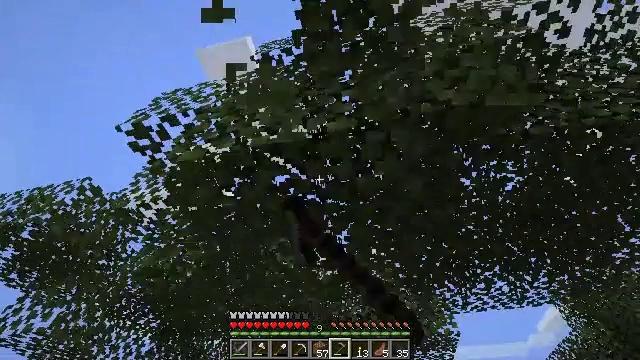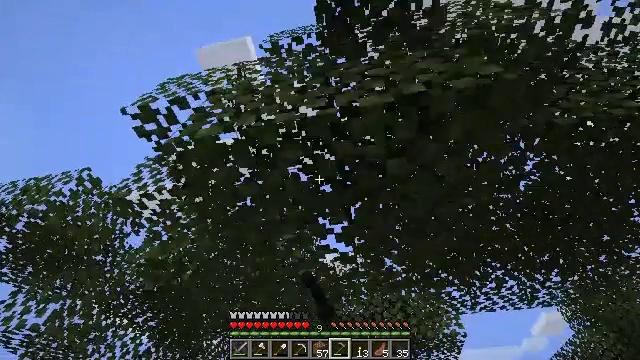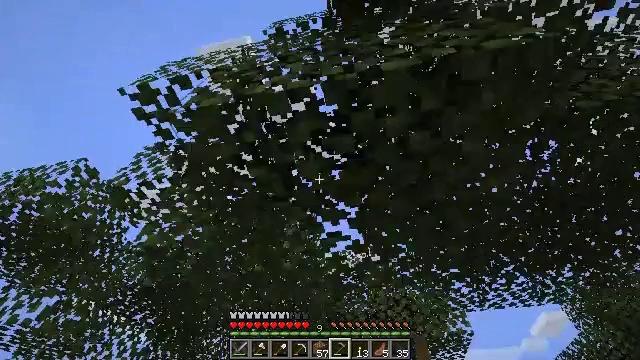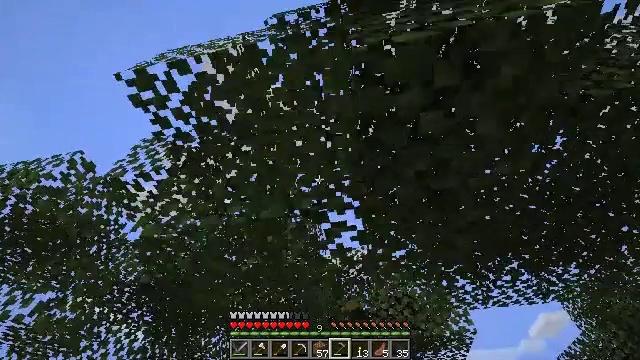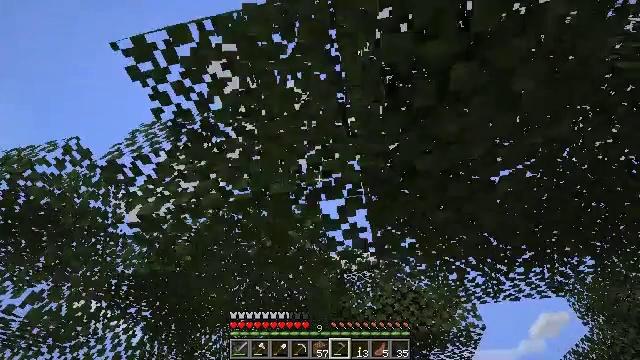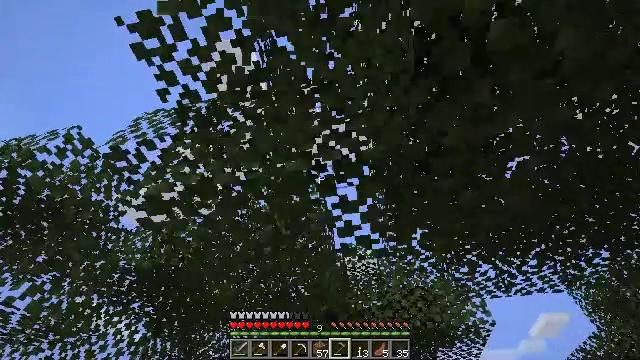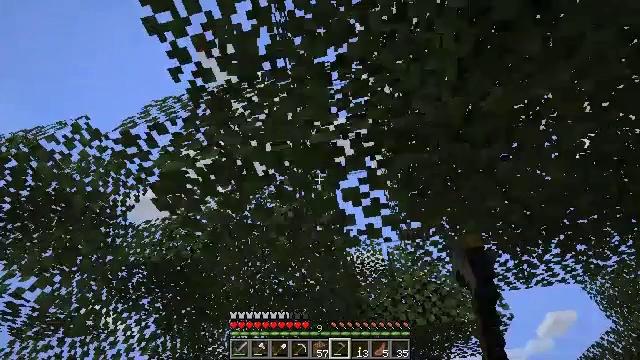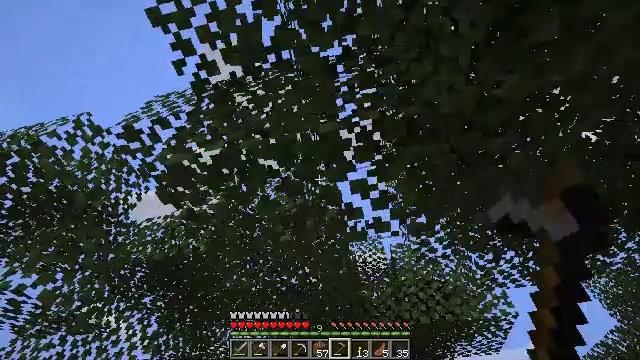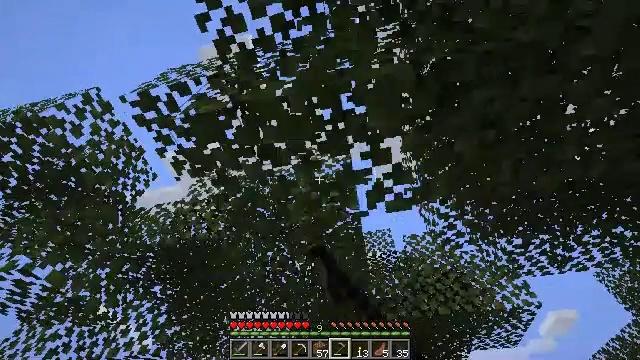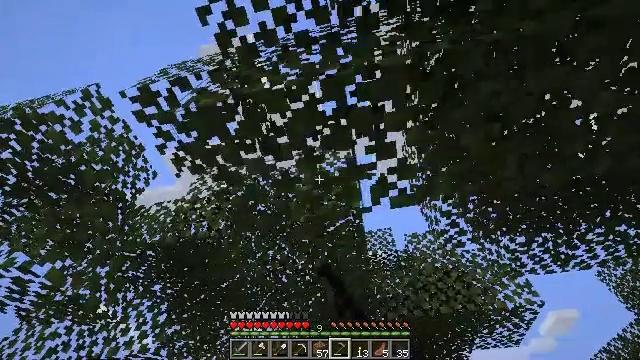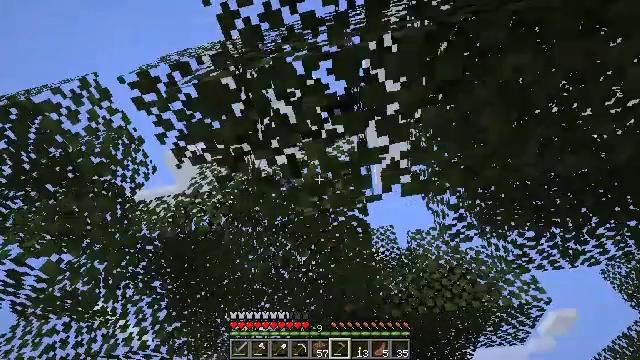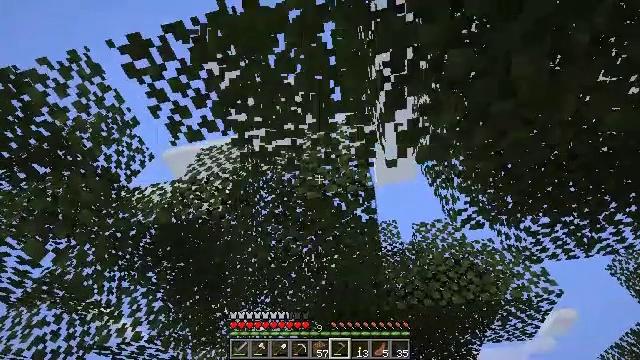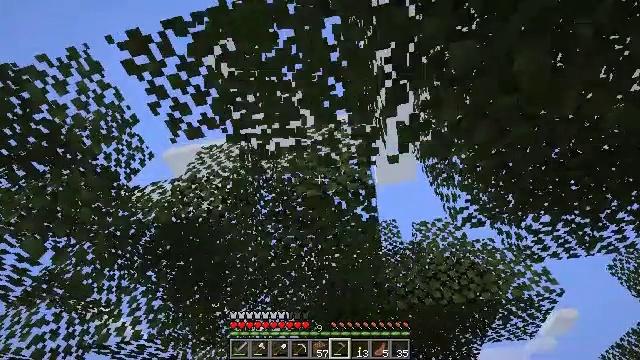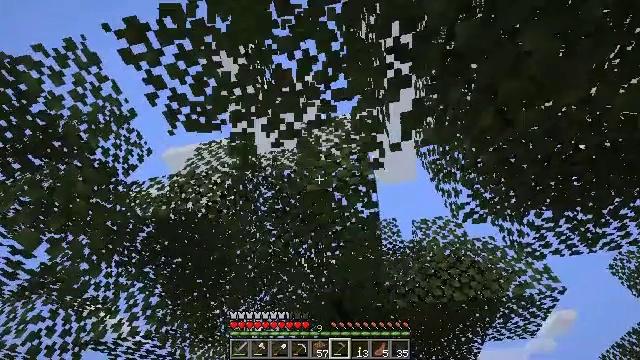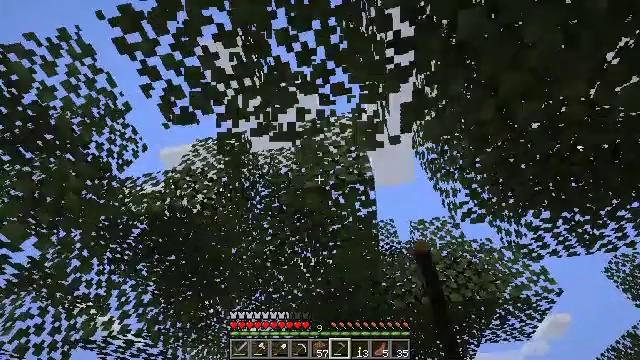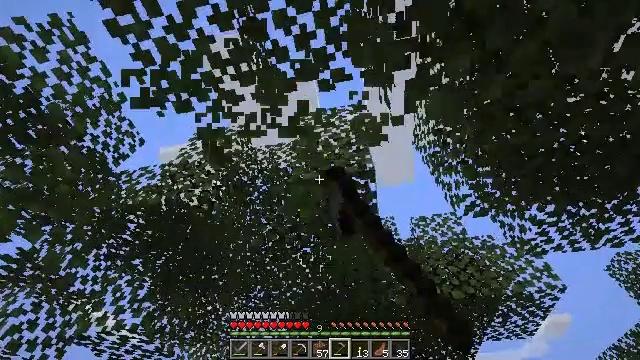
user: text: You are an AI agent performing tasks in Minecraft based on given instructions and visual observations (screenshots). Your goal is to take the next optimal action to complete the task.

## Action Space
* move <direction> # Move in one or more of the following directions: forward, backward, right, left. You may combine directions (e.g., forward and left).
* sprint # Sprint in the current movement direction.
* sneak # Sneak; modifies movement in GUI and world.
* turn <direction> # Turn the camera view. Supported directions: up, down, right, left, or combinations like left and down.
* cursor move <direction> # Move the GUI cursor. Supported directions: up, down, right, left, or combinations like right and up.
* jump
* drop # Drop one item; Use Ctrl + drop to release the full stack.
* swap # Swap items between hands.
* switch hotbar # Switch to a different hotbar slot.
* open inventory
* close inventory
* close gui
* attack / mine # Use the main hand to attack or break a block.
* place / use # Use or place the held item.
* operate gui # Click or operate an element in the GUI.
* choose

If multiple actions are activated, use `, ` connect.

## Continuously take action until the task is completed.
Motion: motion action
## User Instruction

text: Clear birch leaves to get saplings.
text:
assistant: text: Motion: move forward, turn right, attack / mine
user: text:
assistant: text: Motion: move forward, attack / mine
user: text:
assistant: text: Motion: move forward, attack / mine
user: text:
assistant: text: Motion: move forward and move left, attack / mine
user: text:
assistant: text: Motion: move forward and move left, attack / mine
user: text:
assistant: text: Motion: move forward and move left, attack / mine
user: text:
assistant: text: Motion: move forward and move left, attack / mine
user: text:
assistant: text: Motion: move forward and move left, attack / mine
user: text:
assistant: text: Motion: move forward, attack / mine
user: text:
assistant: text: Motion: move forward, attack / mine
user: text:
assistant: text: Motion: attack / mine
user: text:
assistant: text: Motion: attack / mine
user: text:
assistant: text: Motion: attack / mine
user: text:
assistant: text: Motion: move forward, attack / mine
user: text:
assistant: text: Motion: move forward, attack / mine
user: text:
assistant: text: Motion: move forward, attack / mine
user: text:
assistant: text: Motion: move forward, attack / mine
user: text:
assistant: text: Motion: move forward, turn right, attack / mine
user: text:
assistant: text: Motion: move forward, turn right, attack / mine
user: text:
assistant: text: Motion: move forward, turn right, attack / mine
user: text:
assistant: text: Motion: move forward, turn right, attack / mine
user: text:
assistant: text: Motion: move forward, turn right, attack / mine
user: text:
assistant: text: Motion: move forward, turn right, attack / mine
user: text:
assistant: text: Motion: move forward and move right, turn right, attack / mine
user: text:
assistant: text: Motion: move forward and move right, turn right, attack / mine
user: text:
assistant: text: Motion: move forward and move right, turn right, attack / mine
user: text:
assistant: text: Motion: move forward and move right, turn right, attack / mine
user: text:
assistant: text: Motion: move forward and move right, turn right, attack / mine
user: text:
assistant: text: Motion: move forward, turn right, attack / mine
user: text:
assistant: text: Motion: move forward, turn right, attack / mine